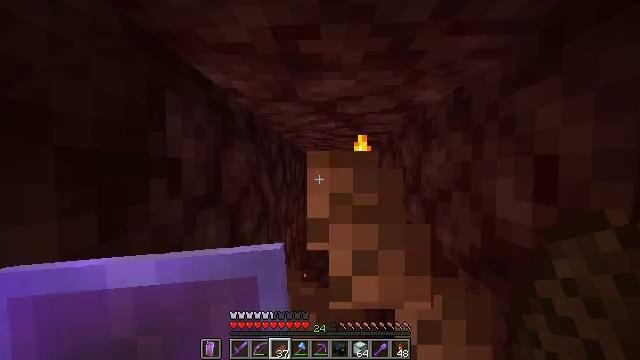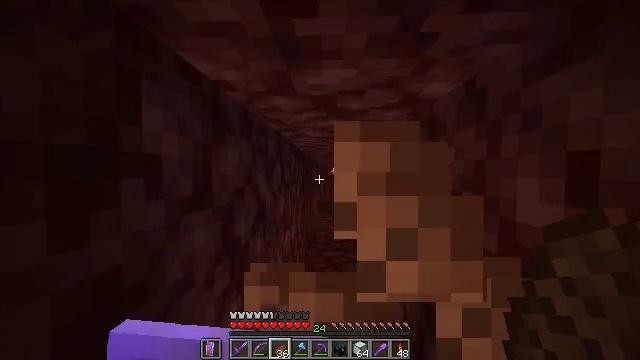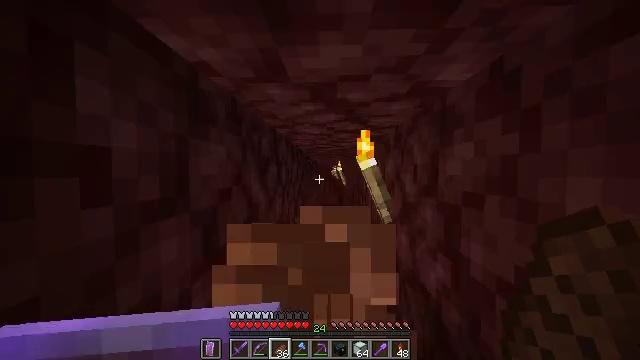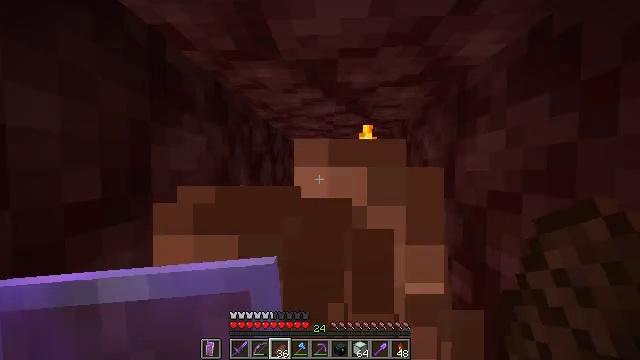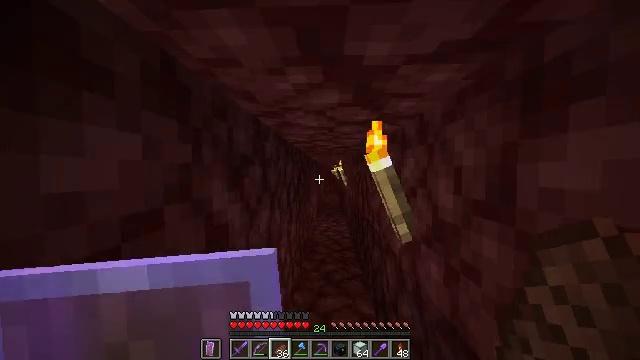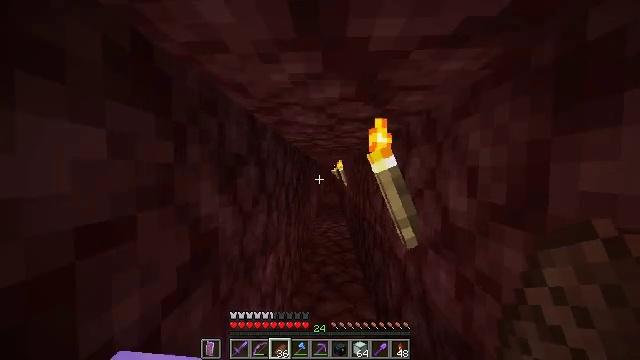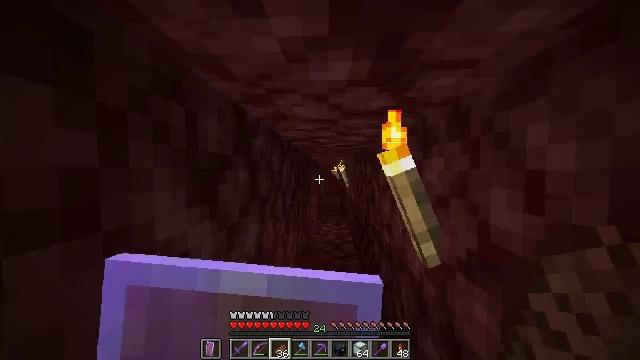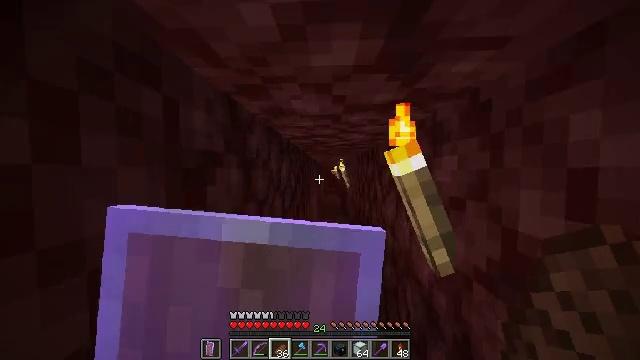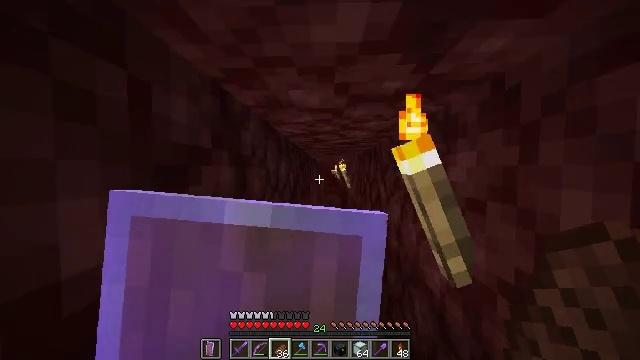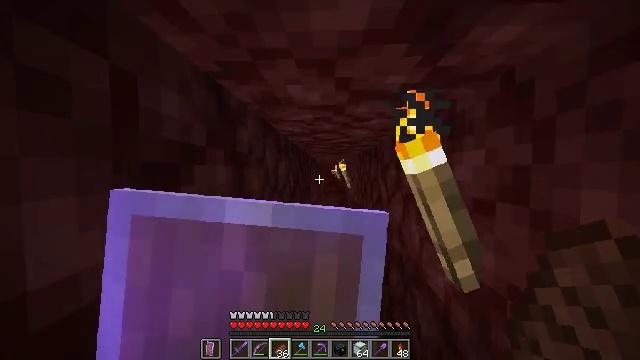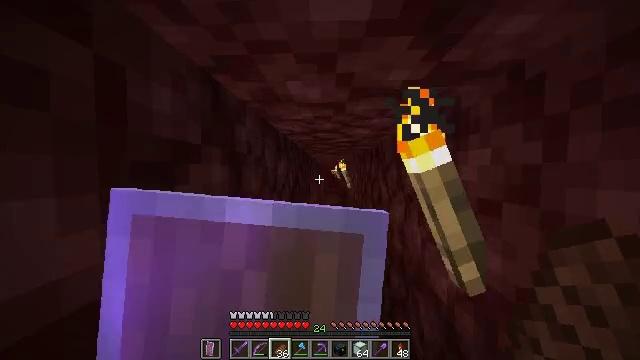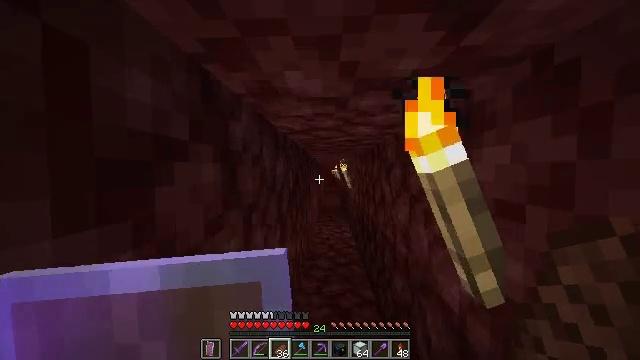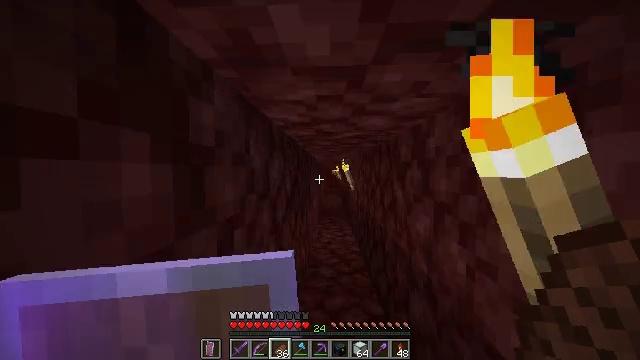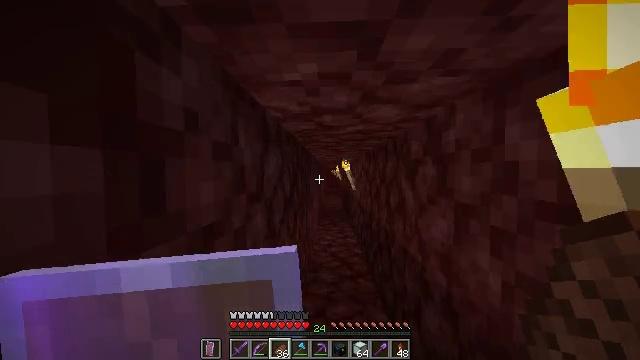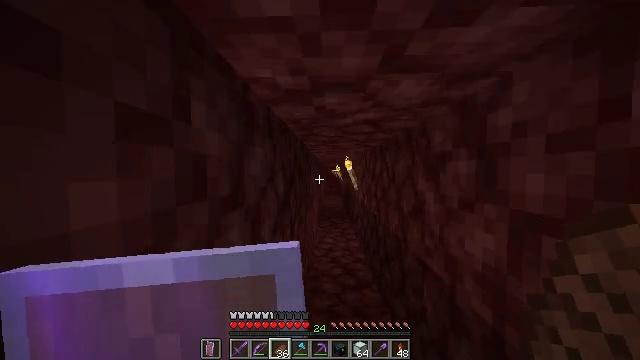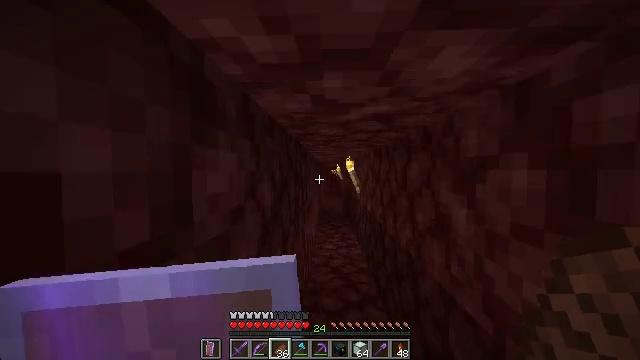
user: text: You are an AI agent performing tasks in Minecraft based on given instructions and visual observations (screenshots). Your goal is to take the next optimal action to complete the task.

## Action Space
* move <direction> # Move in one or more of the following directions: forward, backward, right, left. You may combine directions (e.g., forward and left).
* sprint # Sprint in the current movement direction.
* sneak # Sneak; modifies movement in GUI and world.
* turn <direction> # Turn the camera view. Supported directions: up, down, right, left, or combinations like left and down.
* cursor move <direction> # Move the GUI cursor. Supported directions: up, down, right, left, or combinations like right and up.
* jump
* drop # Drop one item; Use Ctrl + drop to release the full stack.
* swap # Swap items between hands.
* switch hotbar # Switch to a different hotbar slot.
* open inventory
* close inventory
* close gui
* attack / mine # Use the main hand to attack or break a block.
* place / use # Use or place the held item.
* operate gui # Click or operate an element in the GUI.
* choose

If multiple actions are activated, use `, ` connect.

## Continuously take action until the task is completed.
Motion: motion action
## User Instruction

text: Hunt a sheep.
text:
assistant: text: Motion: move forward, sprint, use / place
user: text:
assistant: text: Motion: move forward, sprint, use / place
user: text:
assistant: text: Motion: move forward, sprint, use / place
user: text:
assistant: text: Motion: move forward, sprint, use / place
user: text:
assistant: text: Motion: move forward, sprint, use / place
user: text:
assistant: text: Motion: move forward, sprint, use / place
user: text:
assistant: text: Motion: move forward, sprint, use / place
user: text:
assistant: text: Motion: move forward, sprint, use / place
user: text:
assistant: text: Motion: move forward, sprint, use / place
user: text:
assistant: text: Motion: move forward, sprint, use / place
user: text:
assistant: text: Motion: move forward, sprint
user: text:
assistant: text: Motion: move forward, sprint
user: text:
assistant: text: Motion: move forward, sprint
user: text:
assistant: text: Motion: move forward, sprint
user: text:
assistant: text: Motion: move forward, sprint
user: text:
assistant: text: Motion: move forward, sprint
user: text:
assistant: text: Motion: move forward, sprint
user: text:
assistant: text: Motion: move forward, sprint
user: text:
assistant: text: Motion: move forward, sprint
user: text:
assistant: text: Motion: move forward, sprint
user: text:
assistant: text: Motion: move forward, sprint
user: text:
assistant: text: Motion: move forward, sprint
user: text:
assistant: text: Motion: move forward, sprint
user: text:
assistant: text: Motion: move forward, sprint
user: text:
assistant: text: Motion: move forward, sprint
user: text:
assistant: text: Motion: move forward, sprint
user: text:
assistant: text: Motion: move forward, sprint
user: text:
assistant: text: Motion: move forward, sprint
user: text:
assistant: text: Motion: move forward, sprint
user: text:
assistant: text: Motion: move forward, sprint